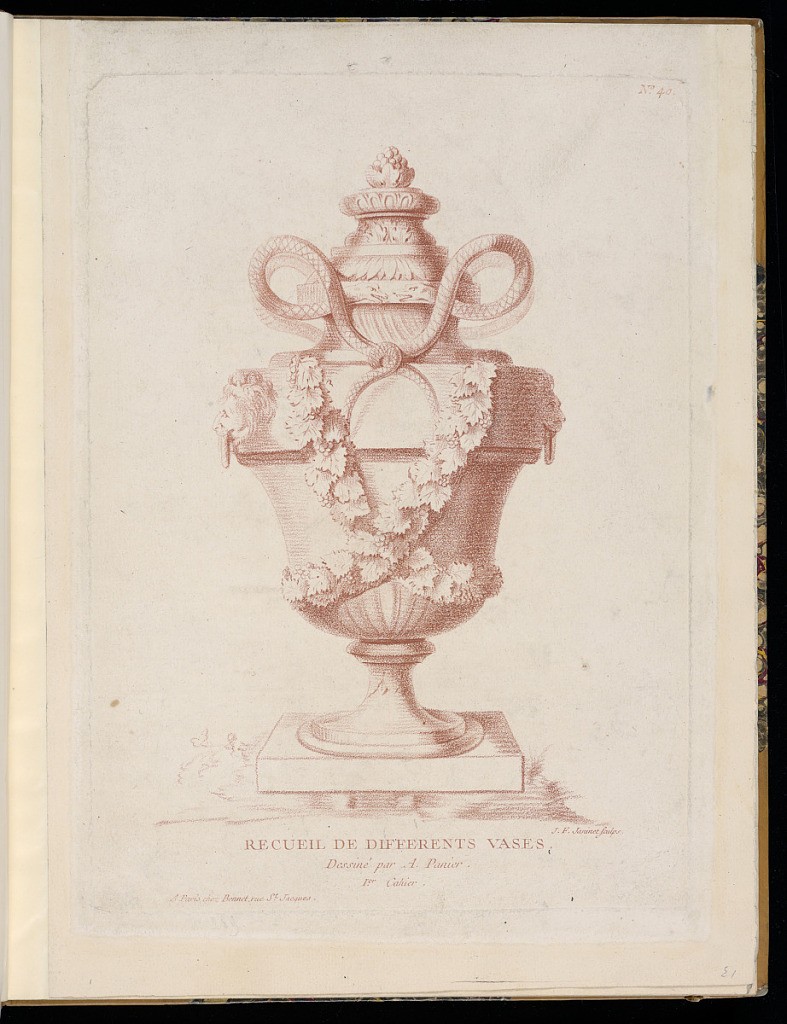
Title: Ornamental Vase Design
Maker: A. Panier, French, active 18th century
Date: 1772-1793
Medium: Crayon-manner engraving with red ink on paper
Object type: Print
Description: Lidded vase with coiled snake handles. The vase has garlands of leaves and grapes crossed in front of it and lion heads with rings in their mouths on each side. The print is engraved in red ink (sanguine) crayon-manner. The plate is titled and numbered.